A scalogram of one vibration snapshot from a rotating bearing is shown, computed with a continuous wavelet transform. Diagnose the bearing from this image, choosing from: normal, inner_race, outer_race, ball.
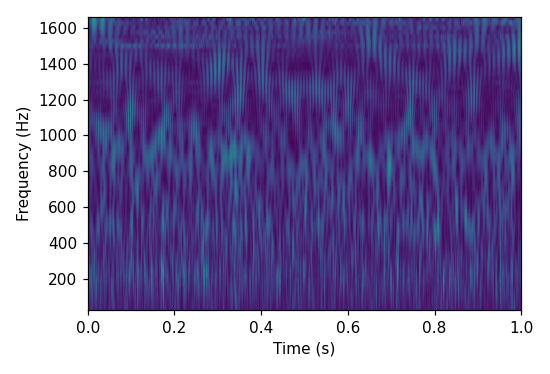
Answer: inner_race